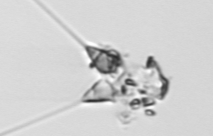
Label: Asterionellopsis_glacialis